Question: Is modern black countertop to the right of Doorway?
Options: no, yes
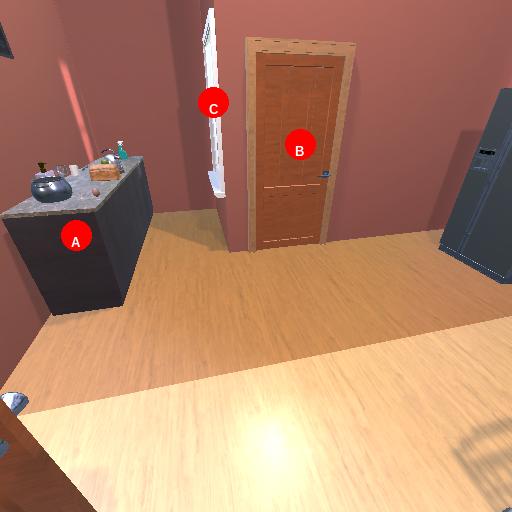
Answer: no